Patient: sex F, age 32
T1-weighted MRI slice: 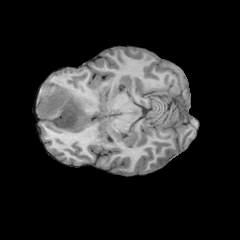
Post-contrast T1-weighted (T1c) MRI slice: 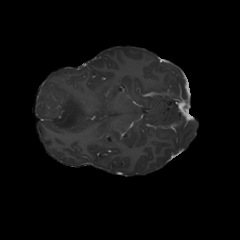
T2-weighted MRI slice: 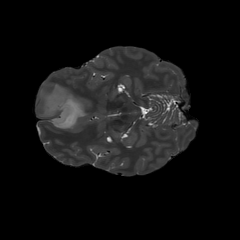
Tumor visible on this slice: yes
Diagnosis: Astrocytoma, IDH-mutant
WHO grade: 3